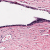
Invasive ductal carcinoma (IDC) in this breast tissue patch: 0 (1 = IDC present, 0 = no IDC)